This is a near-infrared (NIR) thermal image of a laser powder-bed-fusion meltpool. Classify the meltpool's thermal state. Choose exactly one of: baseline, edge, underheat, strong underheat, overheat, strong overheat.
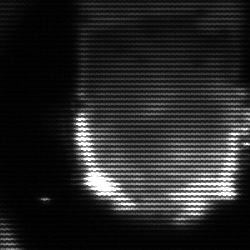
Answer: baseline